This grayscale image was formed by reshaping a rotor test-rig vibration snapshot into a 2-D grid. Classify the rotor condition as one of: normal, misalignment, unbalance, looseness.
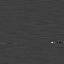
Answer: normal